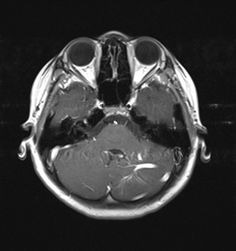
Label: notumor